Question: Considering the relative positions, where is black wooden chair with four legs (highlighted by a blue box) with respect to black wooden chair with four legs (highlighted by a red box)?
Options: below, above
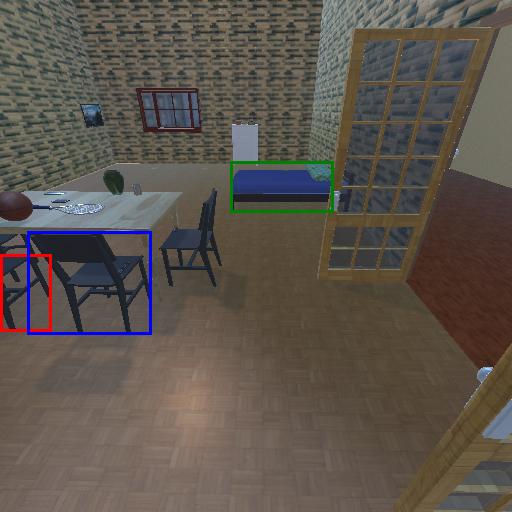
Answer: below